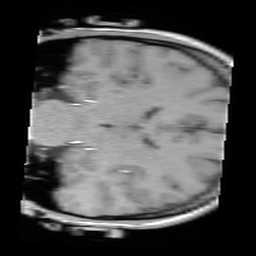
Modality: FLASH
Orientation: coronal
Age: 28
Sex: female
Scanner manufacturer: siemens
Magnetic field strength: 3 T
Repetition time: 0.245 s
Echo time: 0.0026 s